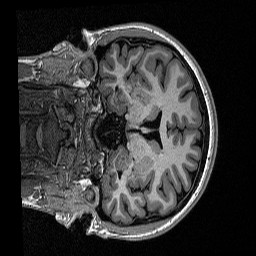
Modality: T1w
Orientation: coronal
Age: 23
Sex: female
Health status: healthy
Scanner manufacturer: siemens
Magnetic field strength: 1.5 T
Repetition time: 2.73 s
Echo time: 0.00357 s